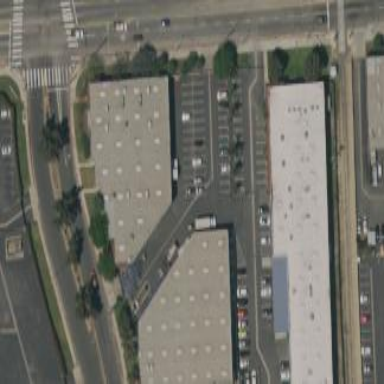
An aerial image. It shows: Warehouse building.